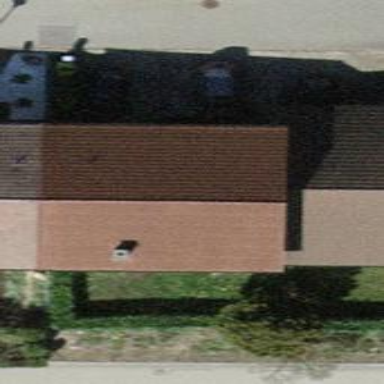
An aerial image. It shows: Terrace building with gabled roof.